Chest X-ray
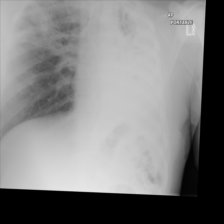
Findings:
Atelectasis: negative
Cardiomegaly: negative
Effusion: negative
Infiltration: negative
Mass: negative
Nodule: negative
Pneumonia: negative
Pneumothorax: negative
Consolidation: negative
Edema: negative
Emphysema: negative
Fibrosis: negative
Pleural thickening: negative
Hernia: negative